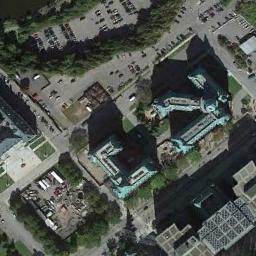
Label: commercial_area